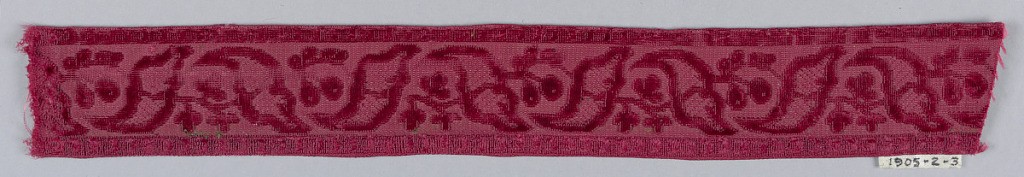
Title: Trimming
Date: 18th century
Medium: silk Technique: cut, uncut and voided velvet
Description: Design in red velvet of leaves alternately placed on a curving stem with berries.